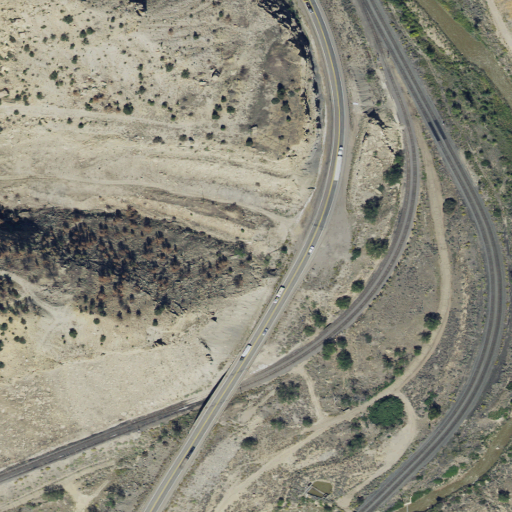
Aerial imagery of valley in Utah named Gentile Wash containing shrub, evergreen forest, low intensity development, medium intensity development, open development, and high intensity development